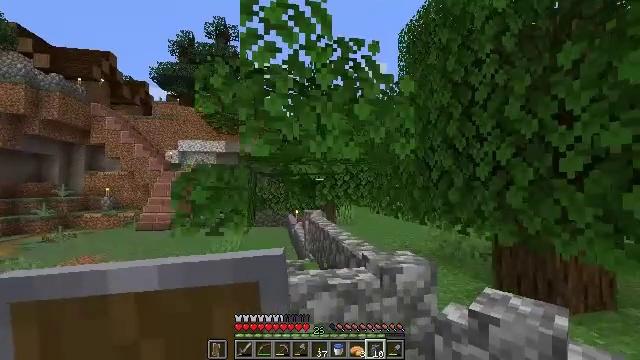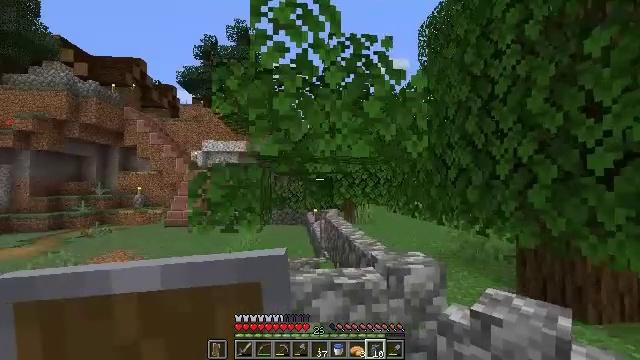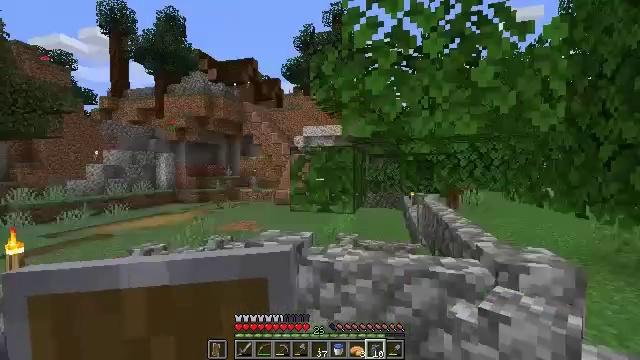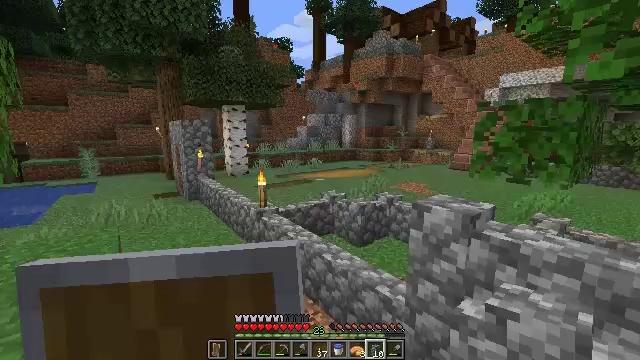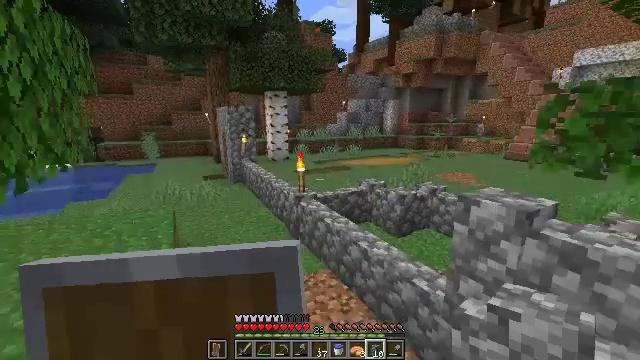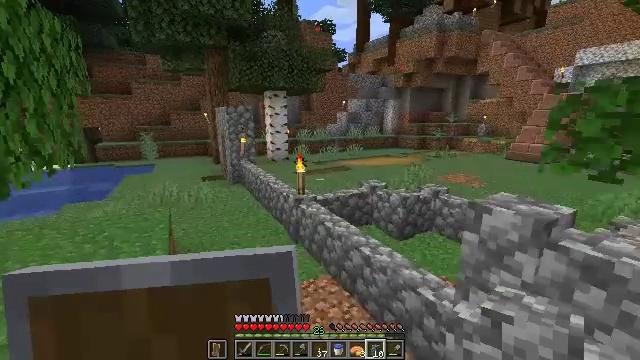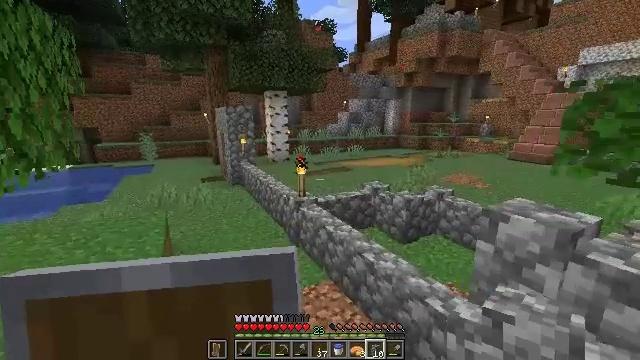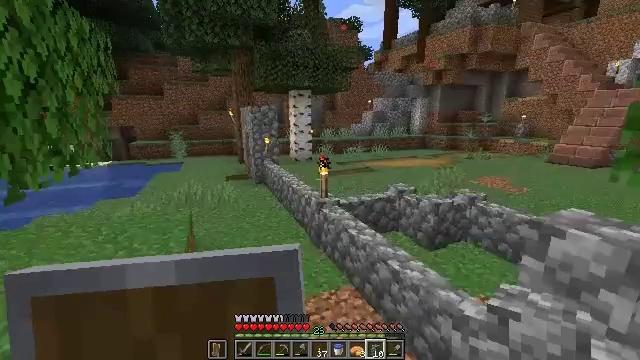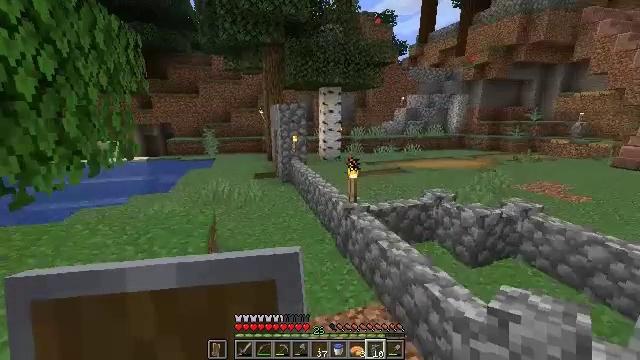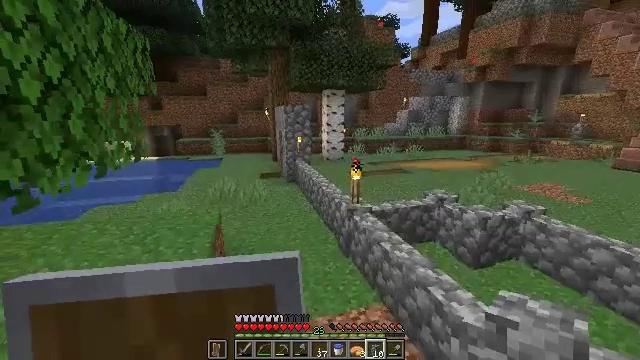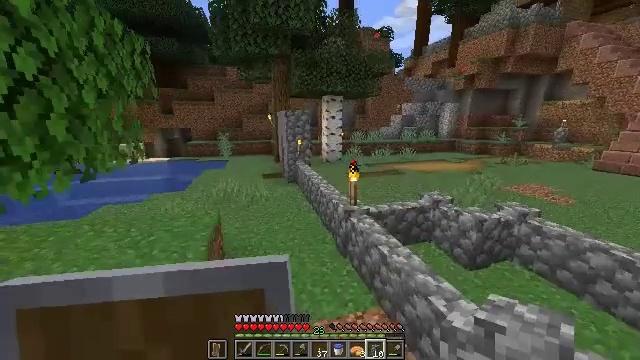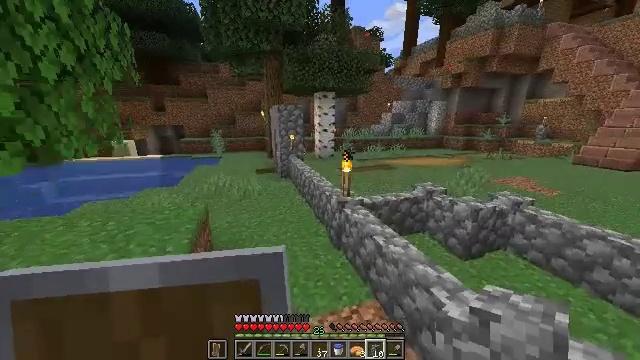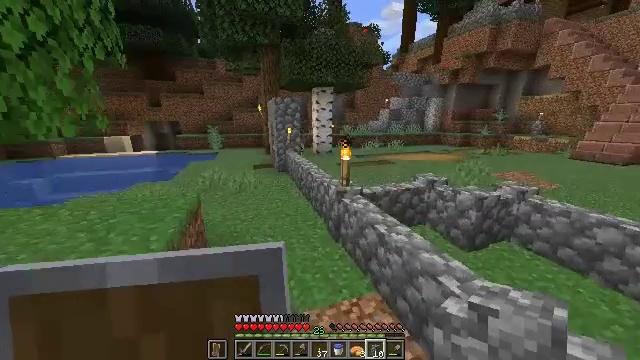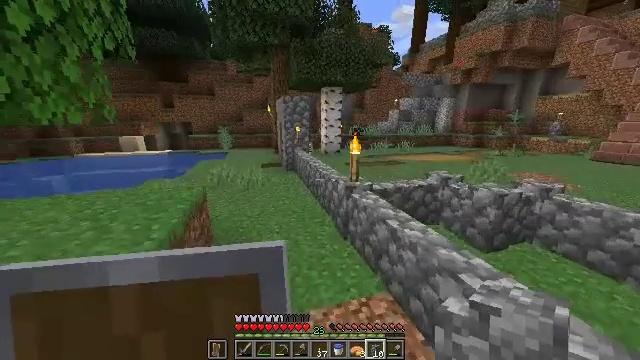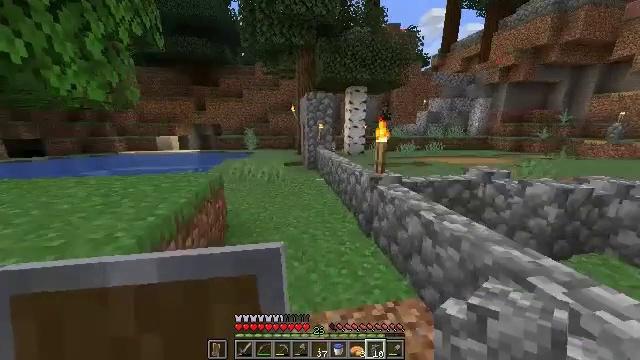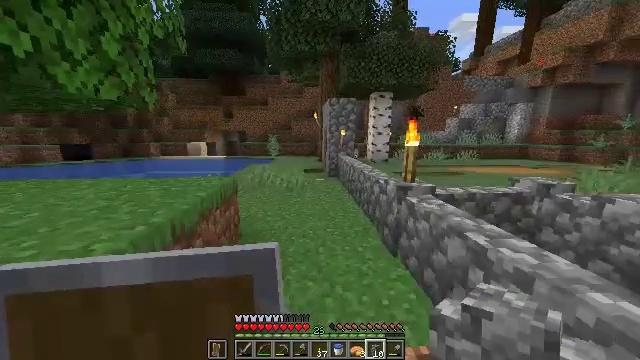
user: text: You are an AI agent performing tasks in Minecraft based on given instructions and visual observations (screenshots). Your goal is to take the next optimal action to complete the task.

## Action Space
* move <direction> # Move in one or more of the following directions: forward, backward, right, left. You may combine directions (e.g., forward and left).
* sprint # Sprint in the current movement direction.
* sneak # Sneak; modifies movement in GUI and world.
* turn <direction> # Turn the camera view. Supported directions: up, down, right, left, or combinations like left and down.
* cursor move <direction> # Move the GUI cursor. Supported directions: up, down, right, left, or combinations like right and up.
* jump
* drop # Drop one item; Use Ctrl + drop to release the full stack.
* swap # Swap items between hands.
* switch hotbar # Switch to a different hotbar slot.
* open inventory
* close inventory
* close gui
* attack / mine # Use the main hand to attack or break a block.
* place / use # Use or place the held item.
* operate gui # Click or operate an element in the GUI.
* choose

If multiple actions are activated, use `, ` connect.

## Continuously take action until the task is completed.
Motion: motion action
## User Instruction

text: Mine the cobblestone wall for materials.
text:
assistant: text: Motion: turn left
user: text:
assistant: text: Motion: turn left and down
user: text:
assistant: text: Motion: turn left and down
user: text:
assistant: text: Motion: move forward, turn left and down
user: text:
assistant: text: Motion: move forward
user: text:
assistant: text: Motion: move forward
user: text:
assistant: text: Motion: move forward, turn left
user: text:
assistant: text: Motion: move forward, sprint, turn left
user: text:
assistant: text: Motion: move forward, sprint
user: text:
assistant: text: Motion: move forward
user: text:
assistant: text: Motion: move forward, turn right
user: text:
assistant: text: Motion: move forward
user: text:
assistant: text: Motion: move forward, turn left
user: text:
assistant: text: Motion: move forward, turn left and up
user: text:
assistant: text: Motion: move forward, sprint, turn left and up
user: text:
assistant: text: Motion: move forward, sprint, turn left and up
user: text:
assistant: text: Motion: move forward, sprint
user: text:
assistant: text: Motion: move forward
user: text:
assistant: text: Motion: move forward
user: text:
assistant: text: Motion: move forward
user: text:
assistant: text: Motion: move forward
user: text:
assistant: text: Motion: move forward, jump
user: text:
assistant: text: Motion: move forward, jump
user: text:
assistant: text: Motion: move forward, jump
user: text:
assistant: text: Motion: move forward
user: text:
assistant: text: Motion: move forward
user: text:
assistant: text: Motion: move forward
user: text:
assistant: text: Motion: move forward
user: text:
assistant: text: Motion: move forward
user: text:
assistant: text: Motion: move forward